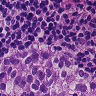
Metastatic tissue present: yes